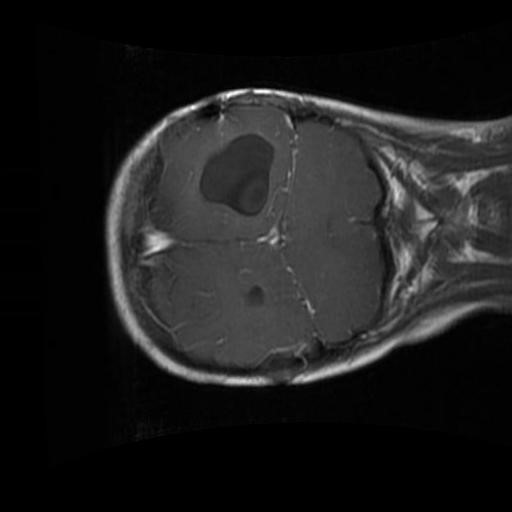
Label: brain_glioma